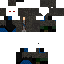
A female skeleton skin with dark skin, wearing brown bald dressed in a blue hoodie and blue pants, featuring a closed mouth.